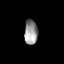
Tissue: skin
Cell type: Epithelial cells
Senescence score: 0.2797
Nuclear area (px): 330
Mean DAPI intensity: 146.861